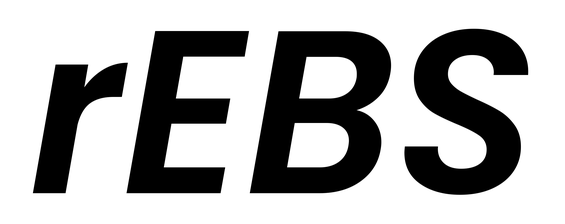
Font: Poppins-SemiBoldItalic